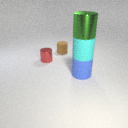
large blue rubber cylinder to the right of small brown rubber cylinder